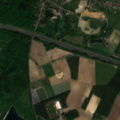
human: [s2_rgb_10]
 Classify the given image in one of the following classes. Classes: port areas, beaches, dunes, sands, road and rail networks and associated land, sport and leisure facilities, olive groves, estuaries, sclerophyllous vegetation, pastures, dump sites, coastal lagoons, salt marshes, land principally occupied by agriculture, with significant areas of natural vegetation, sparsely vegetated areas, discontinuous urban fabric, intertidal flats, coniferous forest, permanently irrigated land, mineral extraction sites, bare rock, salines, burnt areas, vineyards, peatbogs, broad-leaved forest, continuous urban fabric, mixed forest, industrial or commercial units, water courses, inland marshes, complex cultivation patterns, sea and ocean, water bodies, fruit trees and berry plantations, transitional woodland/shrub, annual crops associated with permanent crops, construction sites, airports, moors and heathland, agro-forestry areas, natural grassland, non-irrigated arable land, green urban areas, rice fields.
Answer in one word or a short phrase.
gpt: discontinuous urban fabric, road and rail networks and associated land, non-irrigated arable land, complex cultivation patterns, broad-leaved forest, water bodies